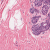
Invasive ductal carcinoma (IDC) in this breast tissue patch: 0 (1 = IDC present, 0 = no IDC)